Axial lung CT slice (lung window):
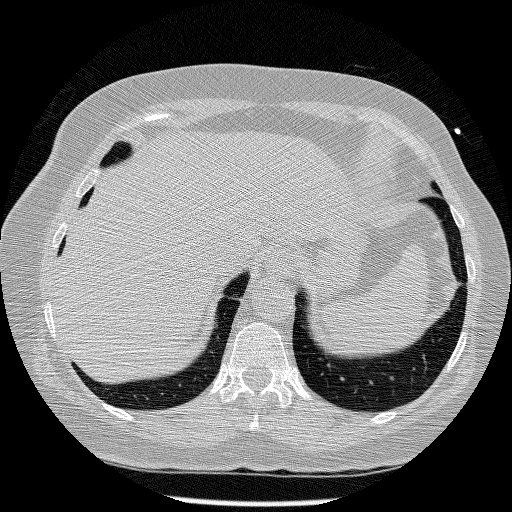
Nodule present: no